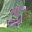
Label: 5